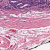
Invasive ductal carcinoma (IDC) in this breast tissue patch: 1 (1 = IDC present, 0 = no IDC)